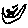
Label: cat